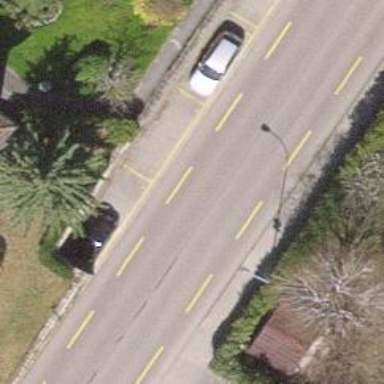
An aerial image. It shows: Primary highway with designated cycle lane.